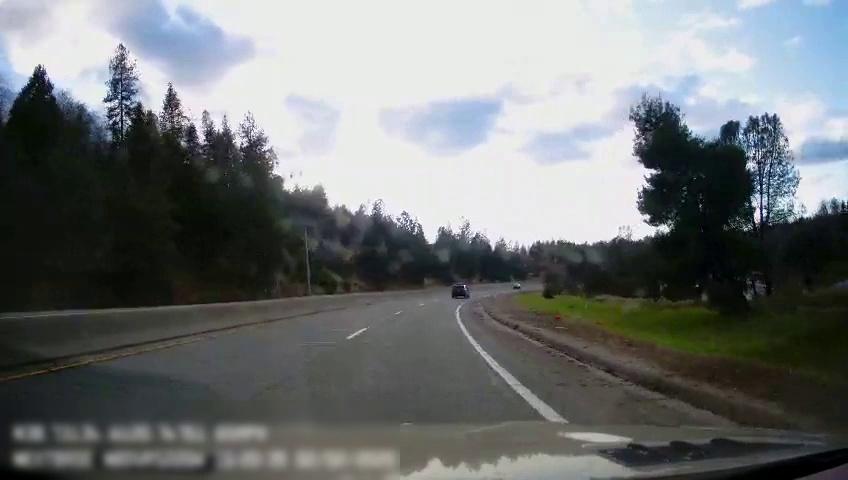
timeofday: Day
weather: Sunny
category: Drivable Space
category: Vehicles | SUV
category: Lanes | Alternate Lane
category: Lanes | Current Lane
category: Lanes | Alternate Lane